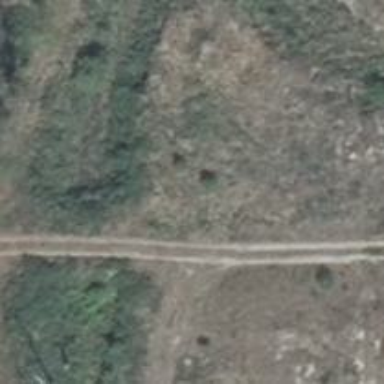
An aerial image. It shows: Track road with sandy surface crossing bridge with grade 4 tracktype.